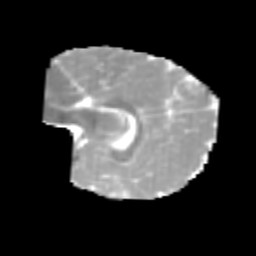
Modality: MD
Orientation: sagittal
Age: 6
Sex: male
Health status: healthy